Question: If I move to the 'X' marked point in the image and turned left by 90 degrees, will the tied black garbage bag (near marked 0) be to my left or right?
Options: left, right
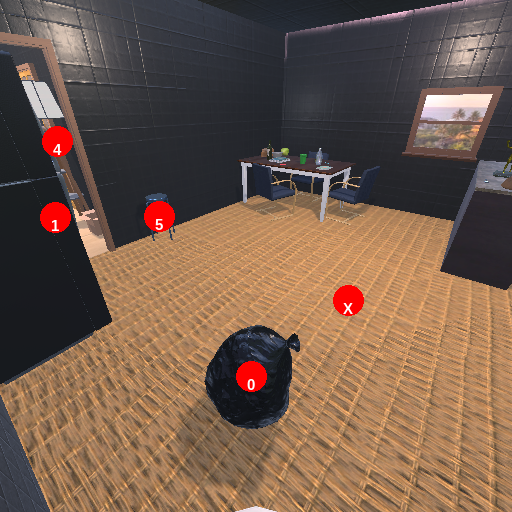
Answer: left